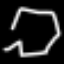
Label: octagon